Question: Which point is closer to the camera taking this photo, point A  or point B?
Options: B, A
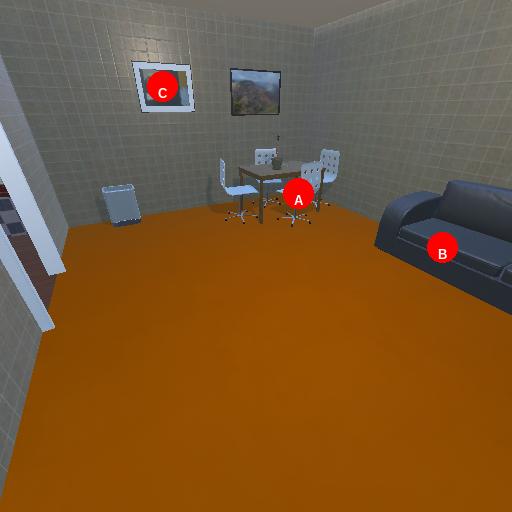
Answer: B